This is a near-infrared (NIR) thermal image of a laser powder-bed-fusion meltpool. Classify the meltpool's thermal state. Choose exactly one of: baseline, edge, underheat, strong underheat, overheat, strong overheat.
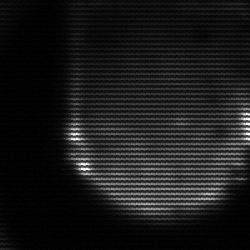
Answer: edge